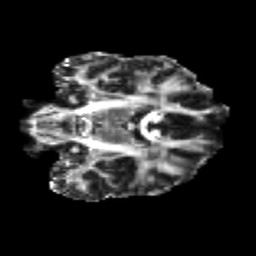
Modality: FA
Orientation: coronal
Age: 23
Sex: male
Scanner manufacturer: siemens
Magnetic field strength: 3 T
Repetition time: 3.5 s
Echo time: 0.104 s